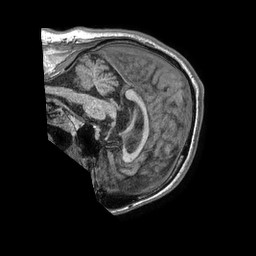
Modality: T1w
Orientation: sagittal
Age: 54
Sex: male
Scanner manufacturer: philips
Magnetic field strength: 1.5 T
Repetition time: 0.007627 s
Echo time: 0.003468 s